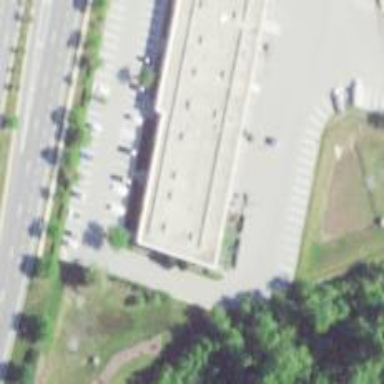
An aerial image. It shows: Fitness center located in leisure land.